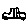
Label: car